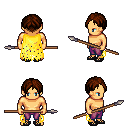
a pixel art fantasy rpg character, male body template, human, tanned skin, yellow tattered cape, magenta pants, brown parted hairstyle, ghillies, spear, four views (front, back, left, right), 2x2 character sprite sheet, small pixel art, hard edges, no anti-aliasing